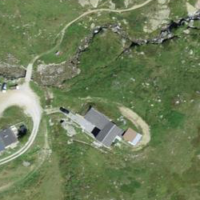
EUNIS habitat code: 23
Species observed at this site:
Leontopodium nivale